Interaction volume radius: 5 \u00c5
Interaction volume height: 10 \u00c5
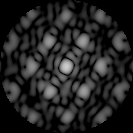
Disorder parameter: 0.3055